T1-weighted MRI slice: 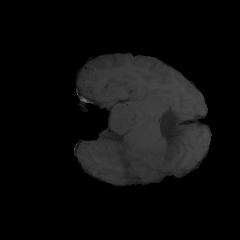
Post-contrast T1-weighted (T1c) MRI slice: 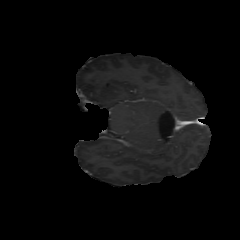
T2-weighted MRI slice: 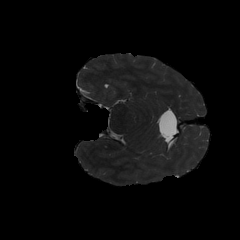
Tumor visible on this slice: no